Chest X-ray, PA view. Patient: 33 years old, sex F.
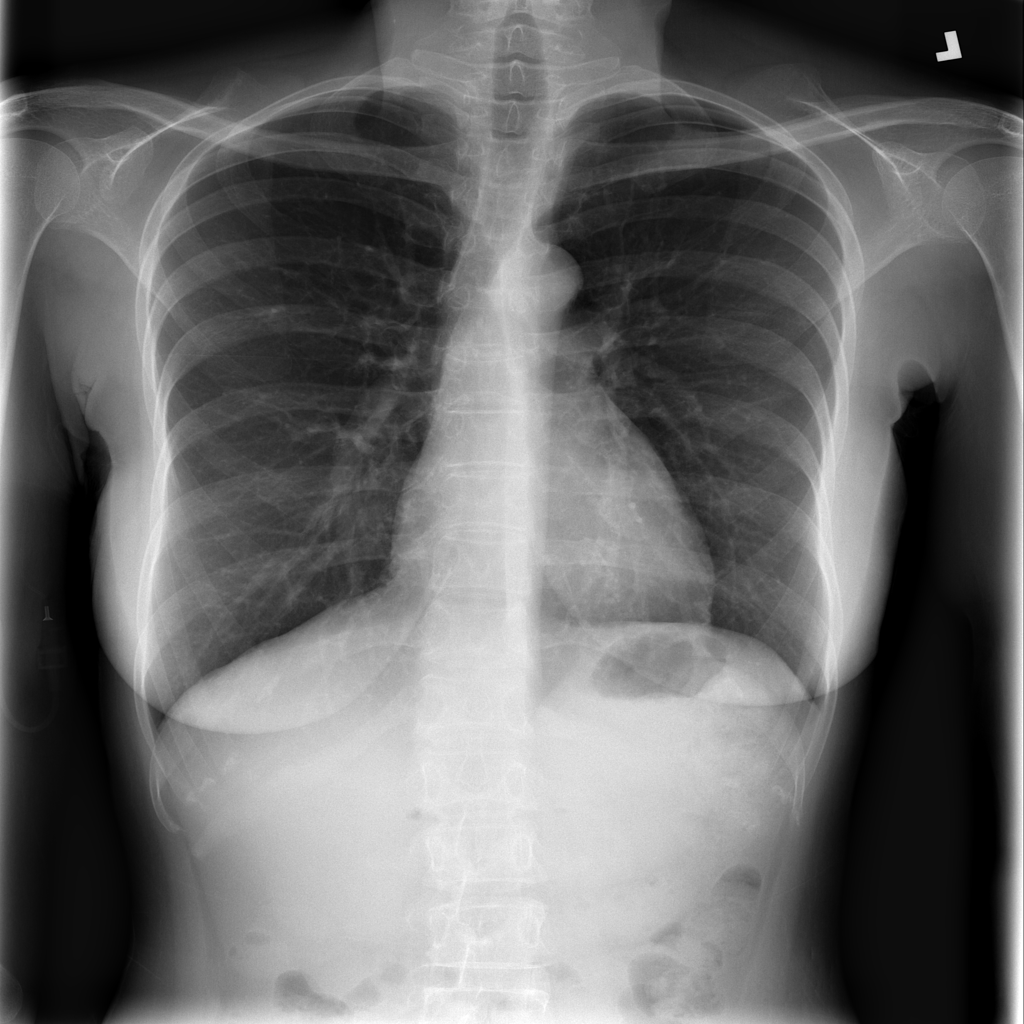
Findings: No Finding